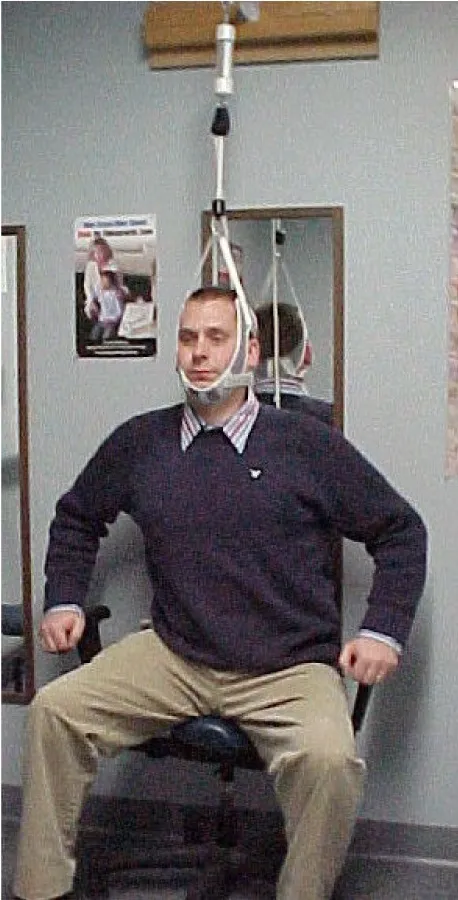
This figure illustrates the combined of cervical traction and the Wobble Chair exercises. This procedure was performed after each manipulative treatment.
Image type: medical_photograph (skin_photograph)